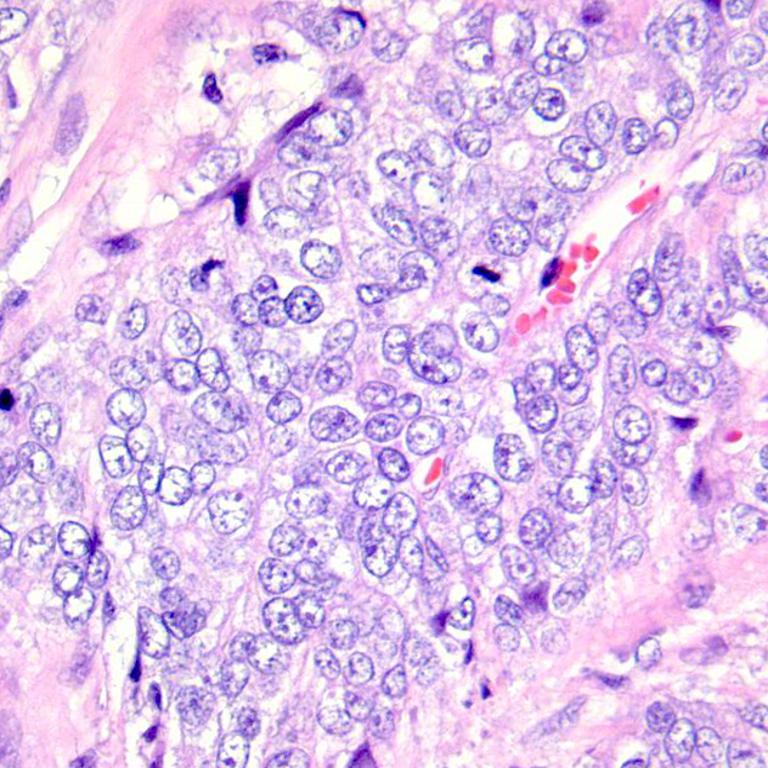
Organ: colon
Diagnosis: adenocarcinomas